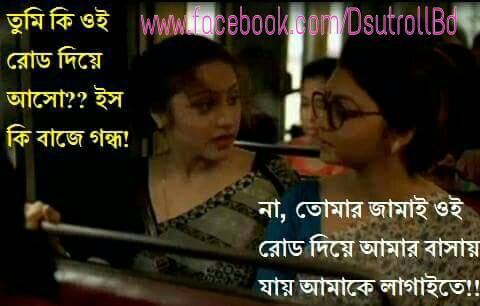
Caption: তুুমি কি ওঁই রোড দিয়ে আসো ?? ইস কি বাজে গন্ধ !     না , তোমার জামাই ওই রোড দিয়ে আমার বাসায় যায় আমাকে লাগাইতে !!
Label: hate